Question: Please help me on this, I have been working to do conditions to get the time within the 24 hours only.
So I have something like this. Can anyone help me or tell me if the conditions is correct.
my '@DisplayStartTime = 11:00PM'
Basically my '@nextStartTime = 11:00PM'
'''
OPEN cPhosLineTimeSlot
FETCH NEXT FROM cPhosLineTimeSlot
INTO @Parameter, @DisplayStartTime, @DisplayEndTime, @CodeEndTime, @Frequency, @Tolerance
WHILE @@FETCH_STATUS = 0
BEGIN
Declare @nextStartTime nvarchar(30)
set @nextStartTime = @DisplayStartTime
--insert into #ActualTimeSlot
--select @Parameter, @DisplayStartTime, @DisplayEndTime, @CodeEndTime, @Frequency, @Tolerance
WHILE (convert(varchar, convert(time, @nextStartTime), 100) < DATEADD(day, -1, GETDATE()))
BEGIN
SET @DisplayStartTime = @nextStartTime
SELECT @nextStartTime = ltrim(right(convert(nvarchar(100), DATEADD(minute, @Frequency, @nextStartTime)), 8))
INSERT INTO #ActualTimeSlot
SELECT @Parameter, @DisplayStartTime,
@nextStartTime, @CodeEndTime, @Frequency, @Tolerance
SET @intFlag +=1
END
SET @intFlag = 1
FETCH NEXT FROM cPhosLineTimeSlot
INTO @Parameter, @DisplayStartTime, @DisplayEndTime, @CodeEndTime, @Frequency, @Tolerance
END
CLOSE cPhosLineTimeSlot
DEALLOCATE cPhosLineTimeSlot
'''
This is the sample:

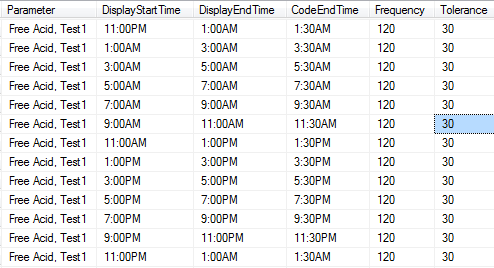
Answer: If you want to generate all 'DATETIME' values within time period '<URL>:
'''
SET NOCOUNT ON
GO
-- DROP TABLE dbo.Numbers
CREATE TABLE dbo.Numbers (
Num INT IDENTITY(0,1),
CONSTRAINT PK_Numbers_Num PRIMARY KEY (Num)
);
GO
-- It generates all values from 0 to 9999
INSERT dbo.Numbers DEFAULT VALUES
GO 10000 -- You can insert more numbers if diff. between those two date/time values is greather than 13 days (I used a frecv. of 2 minutes to computes this maximum limit)
'''
and then a simple 'SELECT' statement
'''
DECLARE @StartDate DATETIME2(0), @EndDate DATETIME2(0), @Frequency TINYINT
SELECT @StartDate = '2015-04-17 11:00:00',
@EndDate = '2015-04-17 11:15:00',
@Frequency = 2; -- Minutes
SELECT n.Num,
DATEADD(MINUTE, n.Num*@Frequency, @StartDate) AS RangeStart
/*,
CASE
WHEN DATEADD(MINUTE, (n.Num + 1)*@Frequency, @StartDate) > @EndDate
THEN @EndDate
ELSE DATEADD(MINUTE, (n.Num + 1)*@Frequency, @StartDate)
END AS RangeEnd
*/
FROM dbo.Numbers n
WHERE n.Num <= DATEDIFF(MINUTE, @StartDate, @EndDate) / @Frequency
/*
Num RangeStart RangeEnd
----------- --------------------------- ---------------------------
0 2015-04-17 11:00:00 2015-04-17 11:02:00
1 2015-04-17 11:02:00 2015-04-17 11:04:00
2 2015-04-17 11:04:00 2015-04-17 11:06:00
3 2015-04-17 11:06:00 2015-04-17 11:08:00
4 2015-04-17 11:08:00 2015-04-17 11:10:00
5 2015-04-17 11:10:00 2015-04-17 11:12:00
6 2015-04-17 11:12:00 2015-04-17 11:14:00
7 2015-04-17 11:14:00 2015-04-17 11:15:00
*/
'''